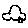
Label: car